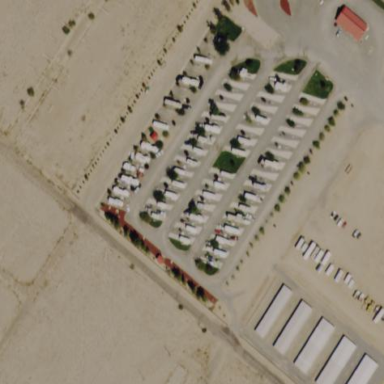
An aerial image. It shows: Caravan site for tourism.